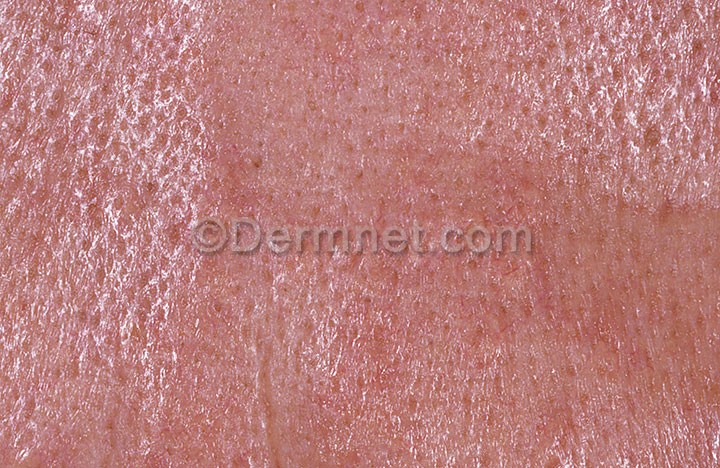
Disease: Seborrheic Keratoses and other Benign Tumors